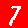
Digit: 7